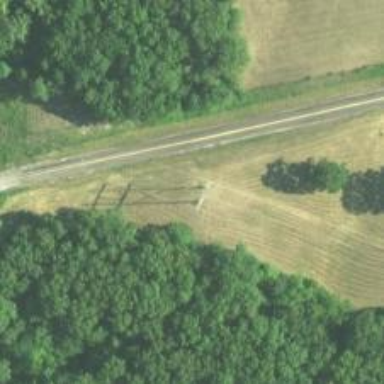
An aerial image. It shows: H-frame designed tower for power lines.